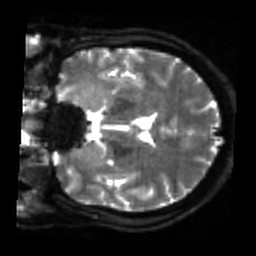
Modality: sbref
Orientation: coronal
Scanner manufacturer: siemens
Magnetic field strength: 3 T
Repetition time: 4 s
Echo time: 0.0594 s